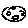
Label: moon